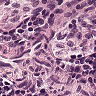
Metastatic tissue present: no